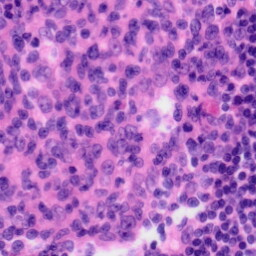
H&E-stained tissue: Tonsil